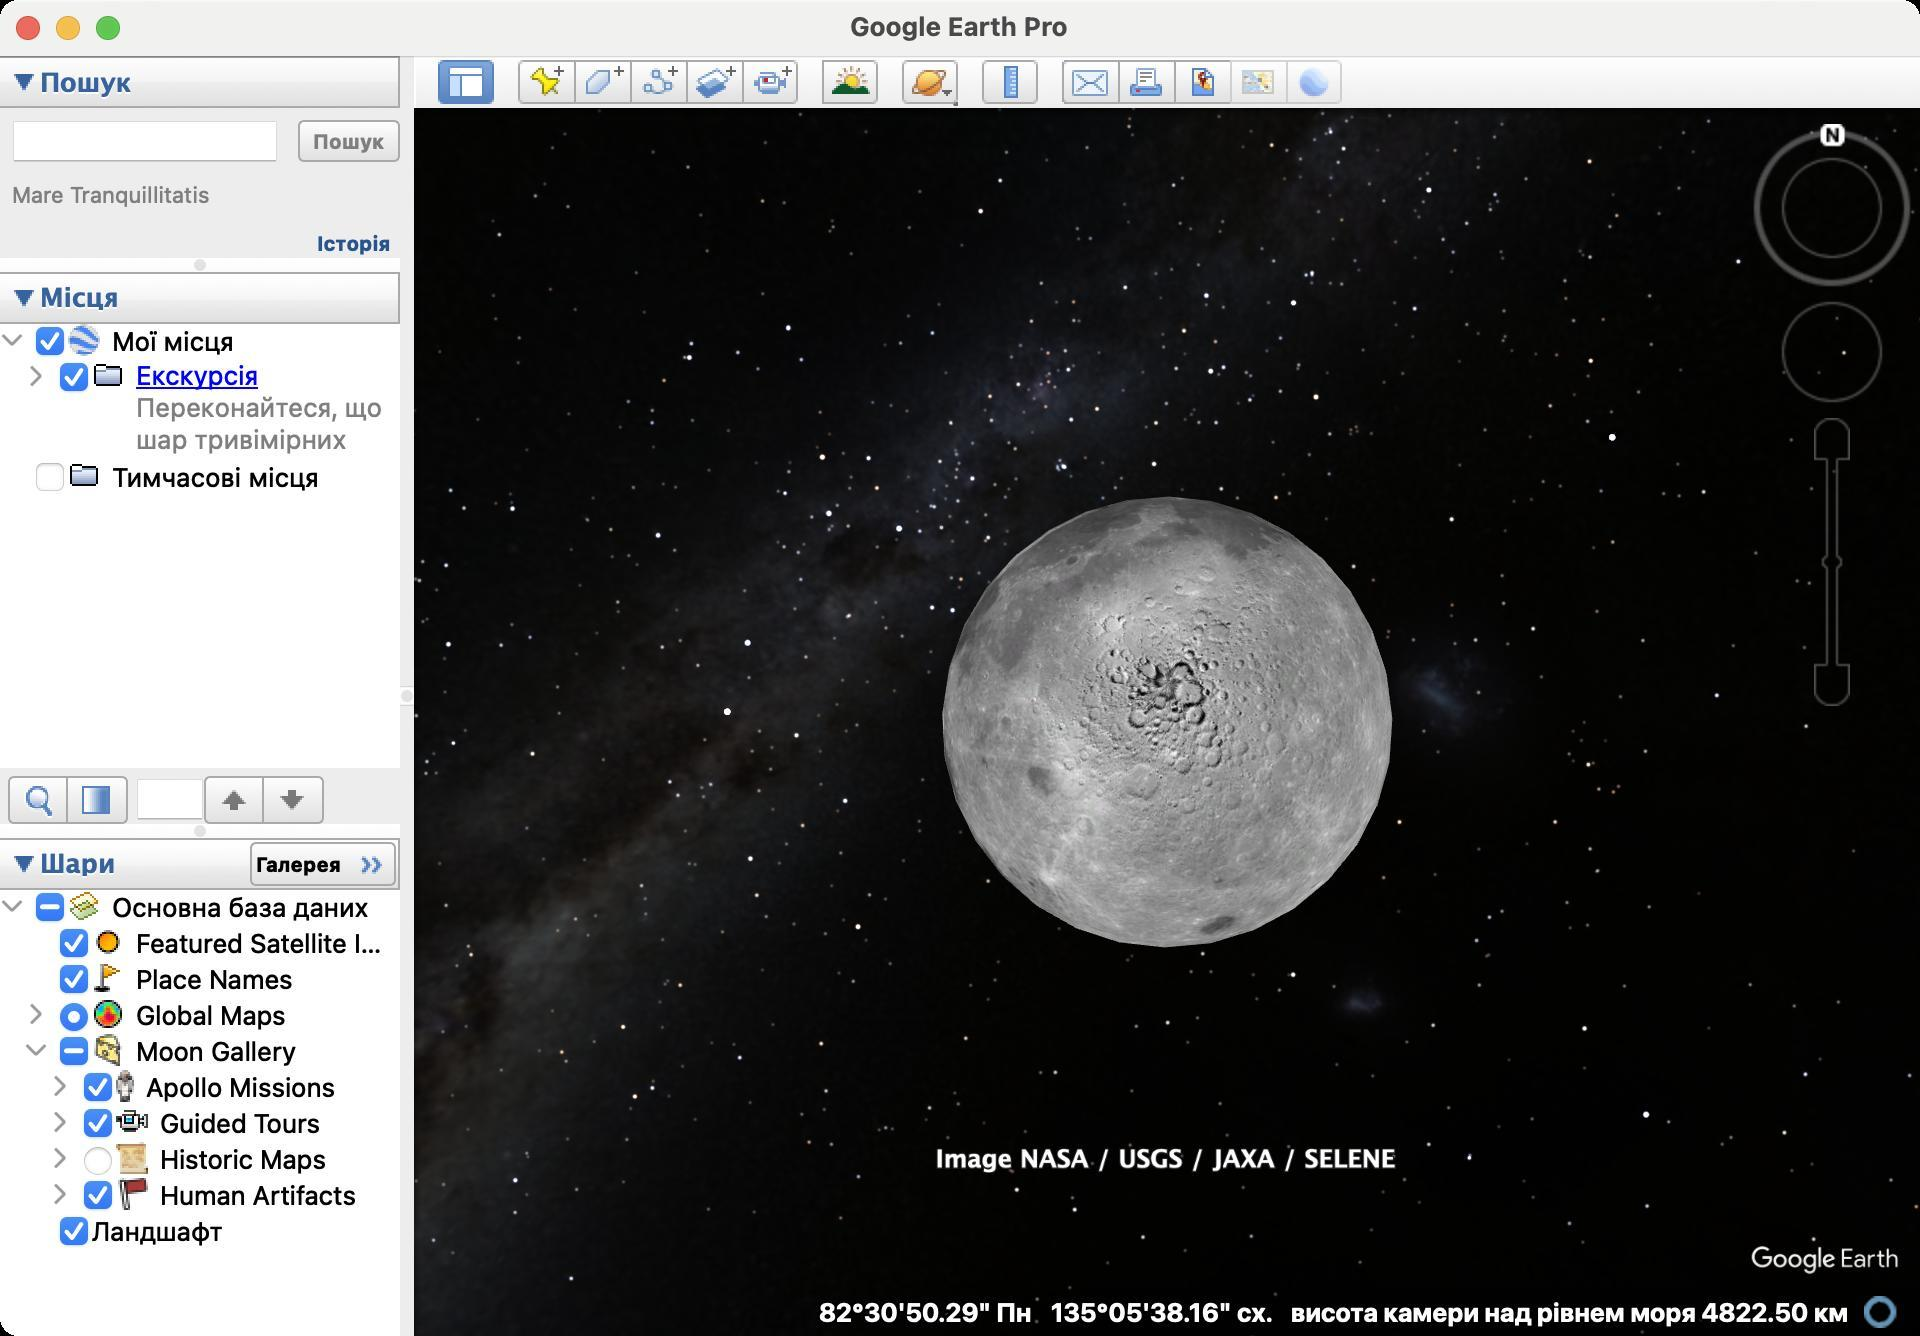
Accessibility tree:
{"name": "Google_Earth_Pro", "role": "AXWindow", "description": null, "role_description": "звичайне вікно", "value": null, "position": "205.00;119.00", "size": "960;668", "children": [{"name": "", "role": "AXSplitGroup", "description": "", "role_description": "група розділених областей", "value": null, "position": "0.00;28.00", "size": "960;640", "children": [{"name": "", "role": "AXGroup", "description": "", "role_description": "група", "value": null, "position": "207.00;28.00", "size": "753;640", "children": [{"name": "", "role": "AXSplitGroup", "description": "", "role_description": "група розділених областей", "value": null, "position": "207.00;28.00", "size": "753;26", "children": [{"name": "", "role": "AXCheckBox", "description": "Приховати бокову панель", "role_description": "галочка", "value": 1, "position": "219.00;30.00", "size": "28;22", "children": []}, {"name": "", "role": "AXButton", "description": "Додати мітку", "role_description": "кнопка", "value": null, "position": "259.00;30.00", "size": "28;22", "children": []}, {"name": "", "role": "AXButton", "description": "Додати багатокутник", "role_description": "кнопка", "value": null, "position": "287.00;30.00", "size": "28;22", "children": []}, {"name": "", "role": "AXButton", "description": "Додати шлях", "role_description": "кнопка", "value": null, "position": "315.00;30.00", "size": "28;22", "children": []}, {"name": "", "role": "AXButton", "description": "Додати накладання зображення", "role_description": "кнопка", "value": null, "position": "343.00;30.00", "size": "28;22", "children": []}, {"name": "", "role": "AXCheckBox", "description": "Запис подорожі", "role_description": "галочка", "value": 0, "position": "371.00;30.00", "size": "28;22", "children": []}, {"name": "", "role": "AXCheckBox", "description": "Показати, як падає сонячне світло на ландшафт. Скористайтеся повзунком часу, щоб вибрати пору дня.", "role_description": "галочка", "value": 0, "position": "411.00;30.00", "size": "28;22", "children": []}, {"name": "", "role": "AXMenuButton", "description": "Переключає режими перегляду \"Земля, \"Небо\" та інших планет.", "role_description": "кнопка меню", "value": null, "position": "451.00;29.00", "size": "28;24", "children": []}, {"name": "", "role": "AXCheckBox", "description": "Показати лінійку", "role_description": "галочка", "value": 0, "position": "491.00;30.00", "size": "28;22", "children": []}, {"name": "", "role": "AXButton", "description": "Електронна пошта", "role_description": "кнопка", "value": null, "position": "531.00;30.00", "size": "28;22", "children": []}, {"name": "", "role": "AXCheckBox", "description": "Друк", "role_description": "галочка", "value": 0, "position": "559.00;30.00", "size": "28;22", "children": []}, {"name": "", "role": "AXCheckBox", "description": "Зберегти зображення", "role_description": "галочка", "value": 0, "position": "587.00;30.00", "size": "28;22", "children": []}, {"name": "", "role": "AXButton", "description": "Переглянути в Картах Google", "role_description": "кнопка", "value": null, "position": "615.00;30.00", "size": "28;22", "children": []}, {"name": "", "role": "AXButton", "description": "Переглянути через Google Планета Земля в Інтернеті", "role_description": "кнопка", "value": null, "position": "643.00;30.00", "size": "28;22", "children": []}]}]}, {"name": "", "role": "AXSplitGroup", "description": "", "role_description": "група розділених областей", "value": null, "position": "0.00;28.00", "size": "200;640", "children": [{"name": "Галерея", "role": "AXButton", "description": "Накладання з корисною інформацією, такою як погодні дані, фотографії та схеми руху громадського транспорту, створені компанією Google та іншими авторами.", "role_description": "кнопка", "value": null, "position": "125.00;421.00", "size": "73;22", "children": []}, {"name": "Шари", "role": "AXCheckBox", "description": "Визначні місця та інші функції", "role_description": "галочка", "value": 1, "position": "0.00;419.00", "size": "125;26", "children": []}, {"name": "", "role": "AXGroup", "description": "", "role_description": "група", "value": null, "position": "0.00;445.00", "size": "200;223", "children": [{"name": "Основна_база_даних", "role": "AXGroup", "description": "", "role_description": "група", "value": null, "position": "12.00;445.00", "size": "188;18", "children": []}, {"name": "Featured_Satellite_Images", "role": "AXGroup", "description": "", "role_description": "група", "value": null, "position": "24.00;463.00", "size": "176;18", "children": []}, {"name": "Place_Names", "role": "AXGroup", "description": "", "role_description": "група", "value": null, "position": "24.00;481.00", "size": "176;18", "children": []}, {"name": "Global_Maps", "role": "AXGroup", "description": "", "role_description": "група", "value": null, "position": "24.00;499.00", "size": "176;18", "children": []}, {"name": "Moon_Gallery", "role": "AXGroup", "description": "", "role_description": "група", "value": null, "position": "24.00;517.00", "size": "176;18", "children": []}, {"name": "Apollo_Missions", "role": "AXGroup", "description": "", "role_description": "група", "value": null, "position": "36.00;535.00", "size": "164;18", "children": []}, {"name": "Guided_Tours", "role": "AXGroup", "description": "", "role_description": "група", "value": null, "position": "36.00;553.00", "size": "164;18", "children": []}, {"name": "Historic_Maps", "role": "AXGroup", "description": "", "role_description": "група", "value": null, "position": "36.00;571.00", "size": "164;18", "children": []}, {"name": "Human_Artifacts", "role": "AXGroup", "description": "", "role_description": "група", "value": null, "position": "36.00;589.00", "size": "164;18", "children": []}, {"name": "Ландшафт", "role": "AXGroup", "description": "", "role_description": "група", "value": null, "position": "24.00;607.00", "size": "176;18", "children": []}]}, {"name": "Місця", "role": "AXCheckBox", "description": "Збережені місця (Уподобання)  Натисніть, щоб розгорнути або згорнути.", "role_description": "галочка", "value": 1, "position": "0.00;136.00", "size": "200;26", "children": []}, {"name": "", "role": "AXGroup", "description": "", "role_description": "група", "value": null, "position": "0.00;162.00", "size": "200;222", "children": [{"name": "Мої_місця", "role": "AXGroup", "description": "", "role_description": "група", "value": null, "position": "12.00;162.00", "size": "188;18", "children": []}, {"name": "​", "role": "AXGroup", "description": "", "role_description": "група", "value": null, "position": "24.00;180.00", "size": "176;50", "children": []}, {"name": "Тимчасові_місця", "role": "AXGroup", "description": "", "role_description": "група", "value": null, "position": "12.00;230.00", "size": "188;18", "children": []}]}, {"name": "", "role": "AXButton", "description": "Знайти в \"Моїх місцях\"", "role_description": "кнопка", "value": null, "position": "4.00;388.00", "size": "30;24", "children": []}, {"name": "", "role": "AXButton", "description": "Налаштувати прозорість", "role_description": "кнопка", "value": null, "position": "34.00;388.00", "size": "30;24", "children": []}, {"name": "", "role": "AXGroup", "description": "", "role_description": "група", "value": null, "position": "68.00;388.00", "size": "94;24", "children": [{"name": "", "role": "AXTextField", "description": "", "role_description": "текстове поле", "value": "", "position": "68.00;389.00", "size": "34;21", "children": []}, {"name": "", "role": "AXButton", "description": "Знайти попереднє", "role_description": "кнопка", "value": null, "position": "102.00;388.00", "size": "30;24", "children": []}, {"name": "", "role": "AXButton", "description": "Знайти наступне", "role_description": "кнопка", "value": null, "position": "132.00;388.00", "size": "30;24", "children": []}]}, {"name": "Пошук", "role": "AXCheckBox", "description": "", "role_description": "галочка", "value": 1, "position": "0.00;28.00", "size": "200;26", "children": []}, {"name": "", "role": "AXTextField", "description": "", "role_description": "текстове поле", "value": "", "position": "6.00;60.00", "size": "133;21", "children": []}, {"name": "Пошук", "role": "AXButton", "description": "Шукати на карті текст, введений у вікно пошуку", "role_description": "кнопка", "value": null, "position": "149.00;60.00", "size": "51;21", "children": []}, {"name": "Mare_Tranquillitatis", "role": "AXStaticText", "description": "", "role_description": "текст", "value": null, "position": "6.00;91.00", "size": "194;13", "children": []}, {"name": "Історія", "role": "AXButton", "description": "Показати список останніх пошукових запитів", "role_description": "кнопка", "value": null, "position": "154.00;114.00", "size": "46;15", "children": []}, {"name": "", "role": "AXGrowArea", "description": "", "role_description": "область розширення", "value": null, "position": "0.00;129.00", "size": "200;7", "children": []}, {"name": "", "role": "AXGrowArea", "description": "", "role_description": "область розширення", "value": null, "position": "0.00;412.00", "size": "200;7", "children": []}]}, {"name": "", "role": "AXGrowArea", "description": "", "role_description": "область розширення", "value": null, "position": "200.00;28.00", "size": "7;640", "children": []}]}, {"name": null, "role": "AXButton", "description": null, "role_description": "кнопка закривання", "value": null, "position": "7.00;6.00", "size": "14;16", "children": []}, {"name": null, "role": "AXButton", "description": null, "role_description": "кнопка повноекранного режиму", "value": null, "position": "47.00;6.00", "size": "14;16", "children": [{"name": null, "role": "AXGroup", "description": null, "role_description": "група", "value": null, "position": "47.00;6.00", "size": "14;16", "children": [{"name": null, "role": "AXGroup", "description": null, "role_description": "група", "value": null, "position": "47.00;6.00", "size": "14;16", "children": []}]}]}, {"name": null, "role": "AXButton", "description": null, "role_description": "кнопка згортання", "value": null, "position": "27.00;6.00", "size": "14;16", "children": []}, {"name": null, "role": "AXStaticText", "description": null, "role_description": "текст", "value": "Google Earth Pro", "position": "423.00;5.00", "size": "113;16", "children": []}]}